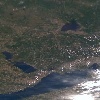
Label: land